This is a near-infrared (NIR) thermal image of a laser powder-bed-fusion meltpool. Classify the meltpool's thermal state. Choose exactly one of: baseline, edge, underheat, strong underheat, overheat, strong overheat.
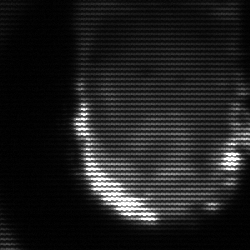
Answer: baseline